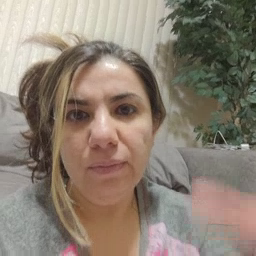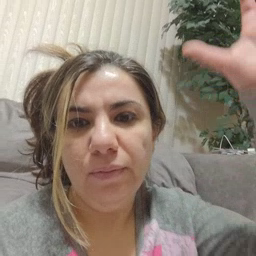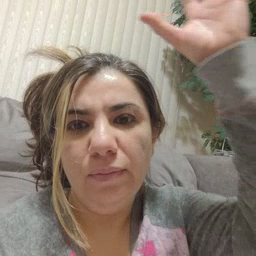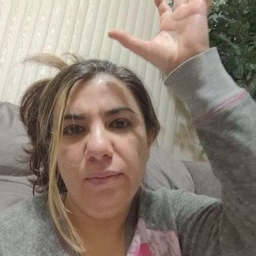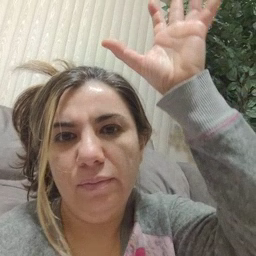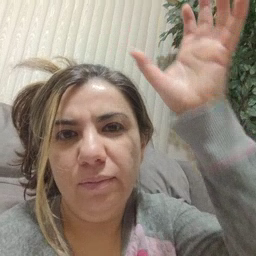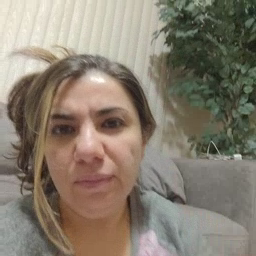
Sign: cloud